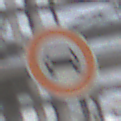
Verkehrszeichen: VerbotKraftwagen
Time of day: Midday
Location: Roofed (Special)
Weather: Overcast
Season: NotSpecified
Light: Natural